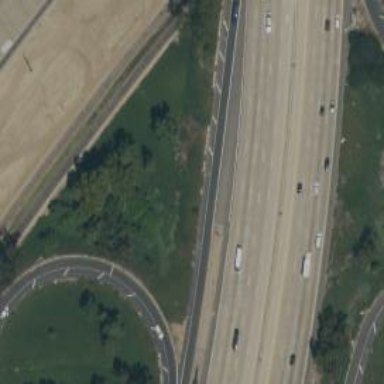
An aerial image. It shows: Motorway.